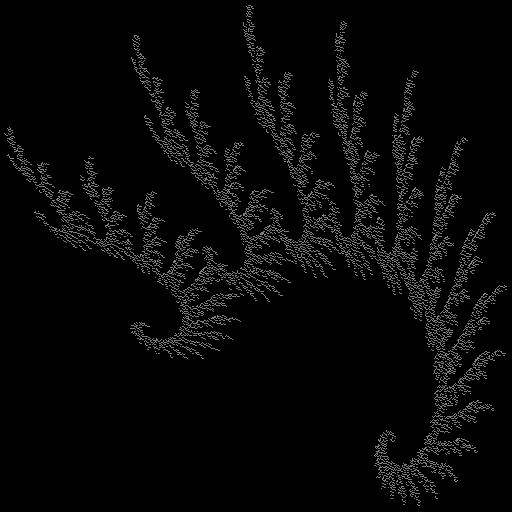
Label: grassfern